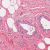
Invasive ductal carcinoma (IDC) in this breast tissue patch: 0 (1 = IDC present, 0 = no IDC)